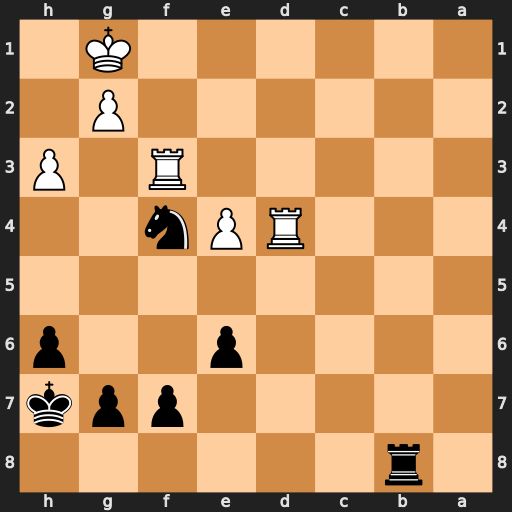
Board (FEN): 1r6/5ppk/4p2p/8/3RPn2/5R1P/6P1/6K1
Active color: b
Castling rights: -
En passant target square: -
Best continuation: Ne2+ Kf2 Nxd4